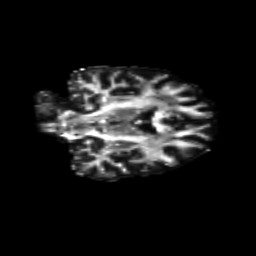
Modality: FA
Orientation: coronal
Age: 50
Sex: male
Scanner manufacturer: siemens
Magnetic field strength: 3 T
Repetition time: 8.6 s
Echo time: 0.095 s